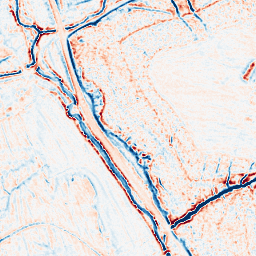
Category: edge_preserving
Decomposition family: bilateral
Decomposition parameters: d: 9
sigma_color: 25
sigma_space: 75
Upsampling method: bilinear
Upsampling parameters: scale: 4
Upsampling scale: 4